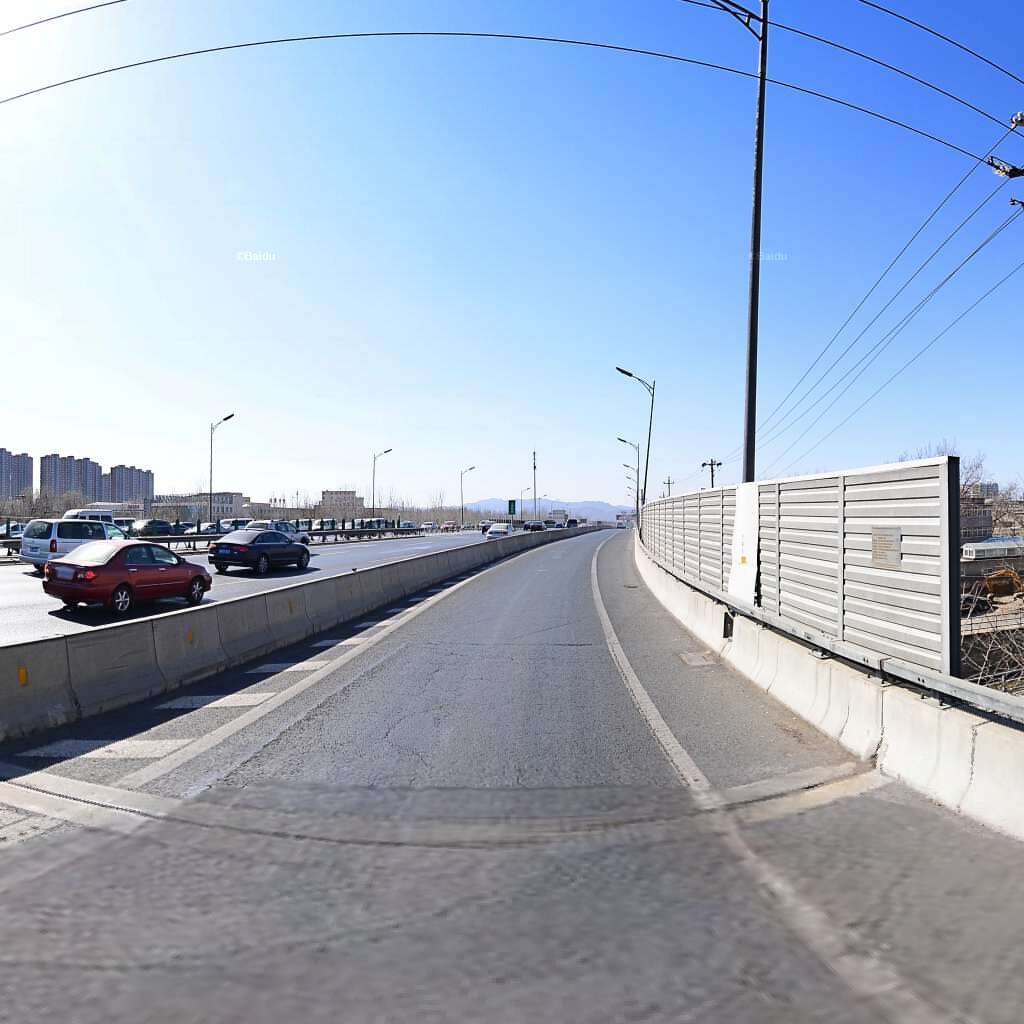
Region: Haidian
Road damage annotations: alligator crack, longitudinal crack